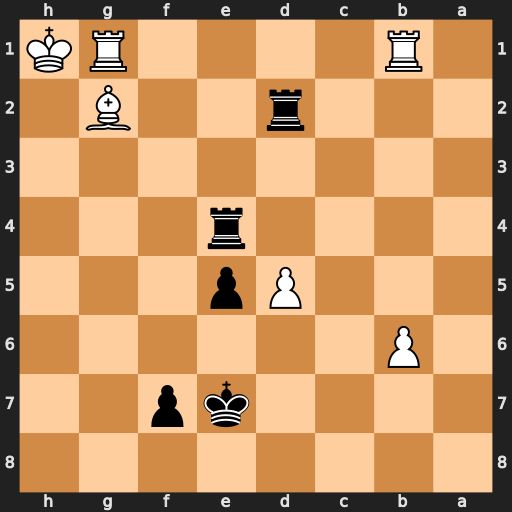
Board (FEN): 8/4kp2/1P6/3Pp3/4r3/8/3r2B1/1R4RK
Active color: b
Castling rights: -
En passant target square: -
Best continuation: Rh4+ Bh3 Rxh3#